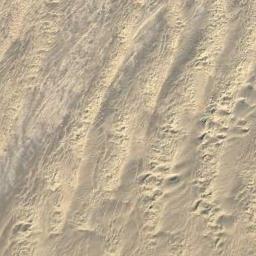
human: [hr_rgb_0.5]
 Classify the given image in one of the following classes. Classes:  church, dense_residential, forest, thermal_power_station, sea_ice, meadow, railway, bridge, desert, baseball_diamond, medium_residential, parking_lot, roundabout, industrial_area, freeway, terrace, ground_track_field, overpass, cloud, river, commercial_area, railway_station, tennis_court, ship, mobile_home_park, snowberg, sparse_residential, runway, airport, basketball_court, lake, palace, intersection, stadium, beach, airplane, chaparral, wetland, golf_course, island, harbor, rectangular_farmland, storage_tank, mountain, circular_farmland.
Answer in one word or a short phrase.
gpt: desert